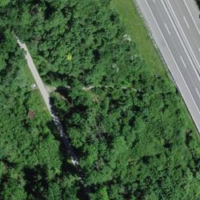
EUNIS habitat code: 57
Species observed at this site:
Prunus spinosa